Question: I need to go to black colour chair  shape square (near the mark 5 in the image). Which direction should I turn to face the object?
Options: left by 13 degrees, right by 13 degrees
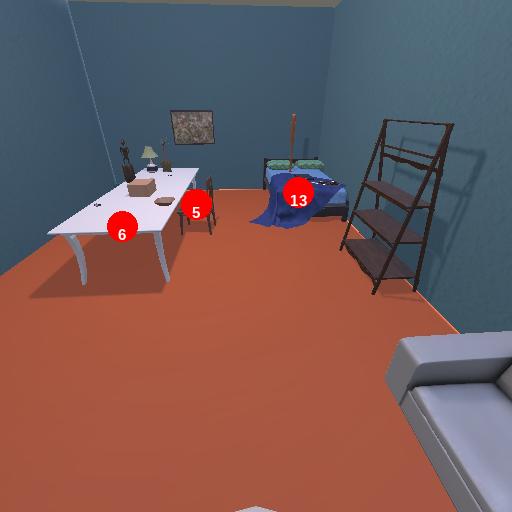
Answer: left by 13 degrees